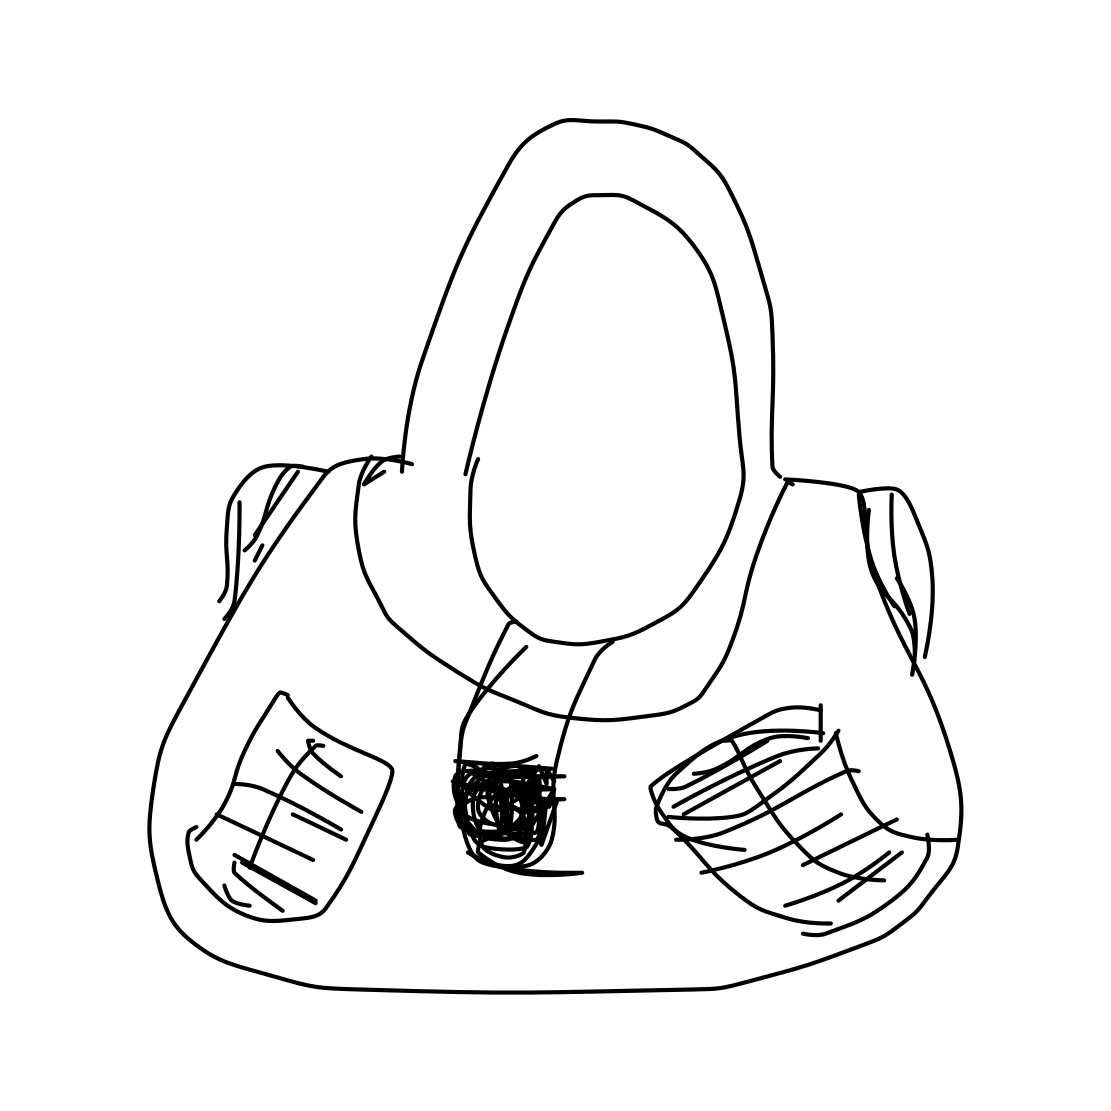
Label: purse